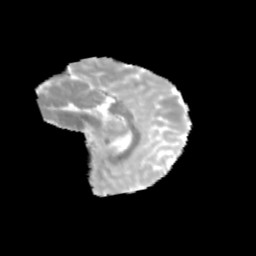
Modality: MD
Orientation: sagittal
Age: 12
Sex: female
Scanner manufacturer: siemens
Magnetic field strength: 3 T
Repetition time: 3.8 s
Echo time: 0.07 s